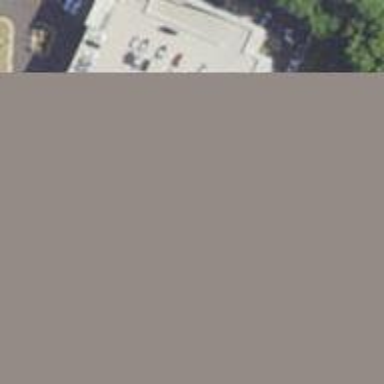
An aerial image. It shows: Commercial building with car shop.